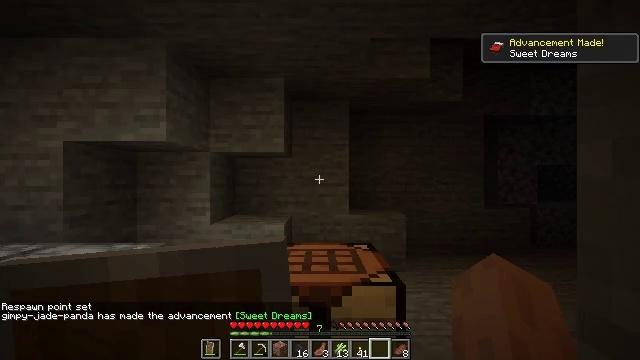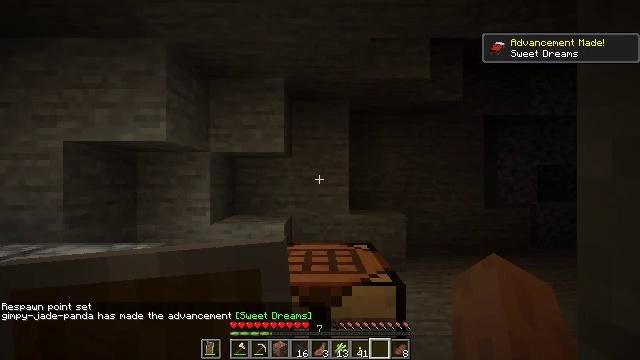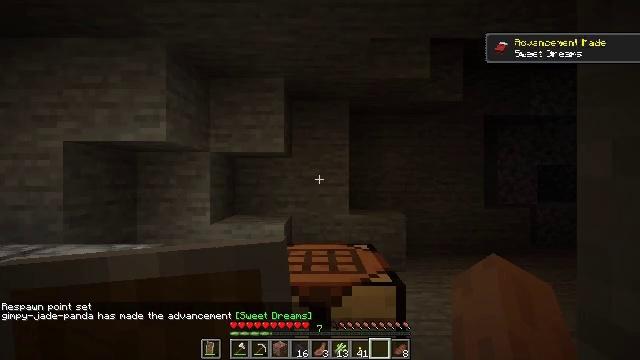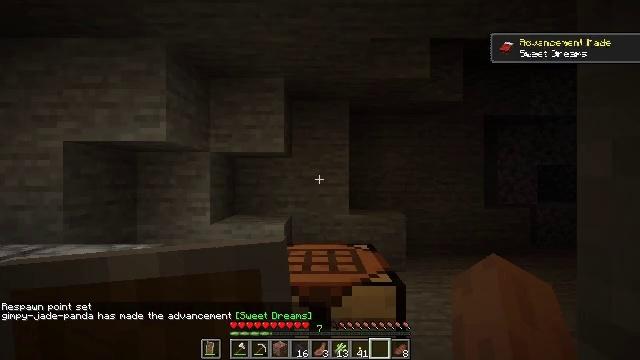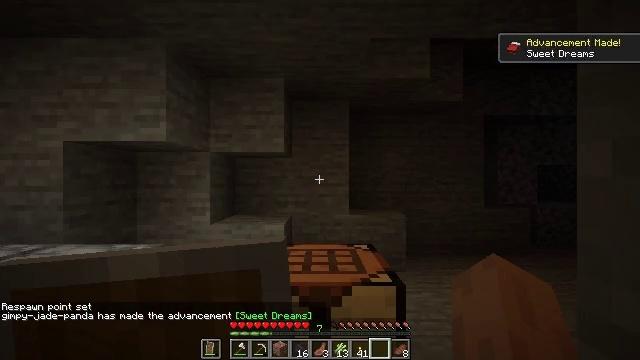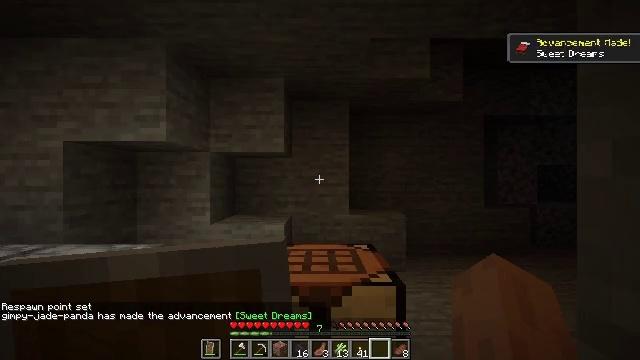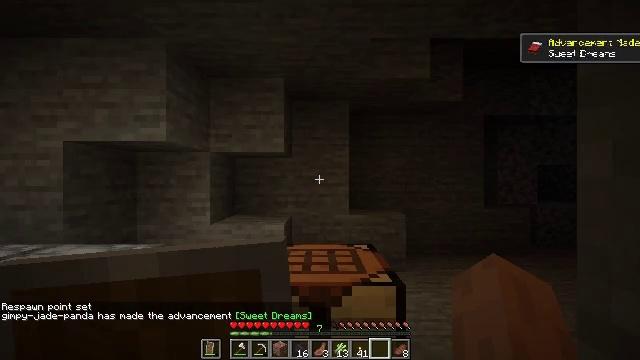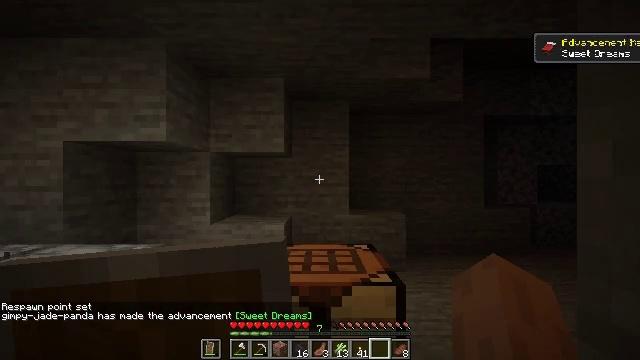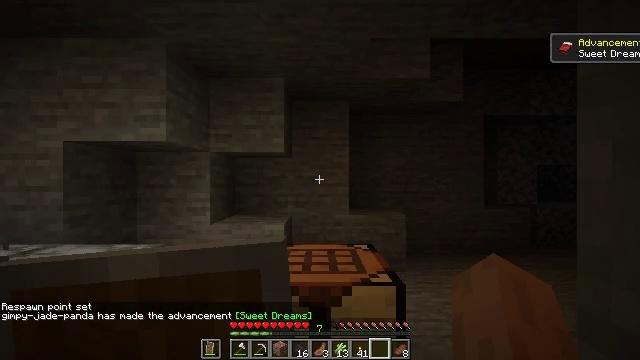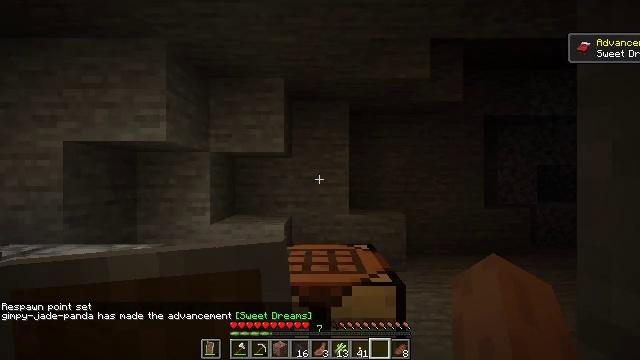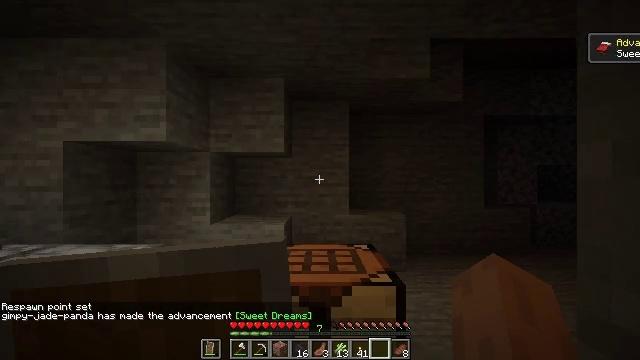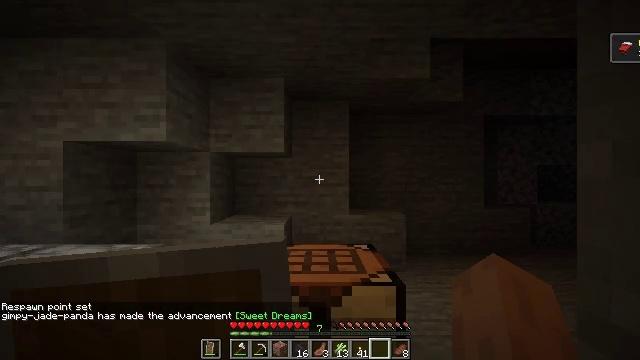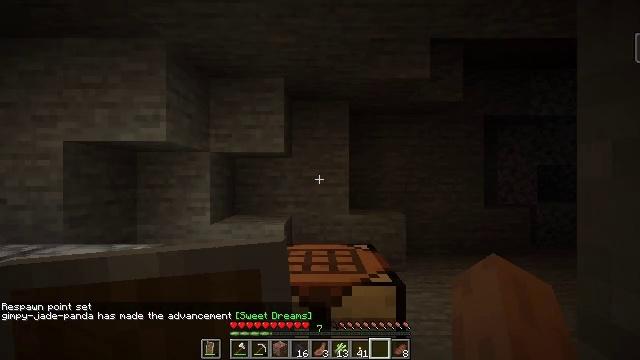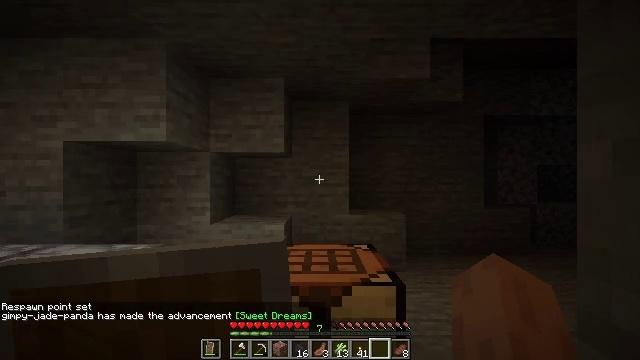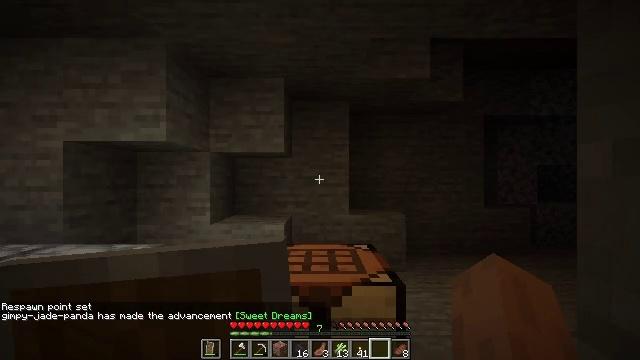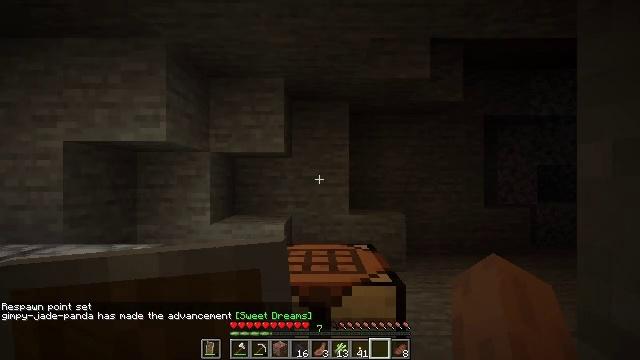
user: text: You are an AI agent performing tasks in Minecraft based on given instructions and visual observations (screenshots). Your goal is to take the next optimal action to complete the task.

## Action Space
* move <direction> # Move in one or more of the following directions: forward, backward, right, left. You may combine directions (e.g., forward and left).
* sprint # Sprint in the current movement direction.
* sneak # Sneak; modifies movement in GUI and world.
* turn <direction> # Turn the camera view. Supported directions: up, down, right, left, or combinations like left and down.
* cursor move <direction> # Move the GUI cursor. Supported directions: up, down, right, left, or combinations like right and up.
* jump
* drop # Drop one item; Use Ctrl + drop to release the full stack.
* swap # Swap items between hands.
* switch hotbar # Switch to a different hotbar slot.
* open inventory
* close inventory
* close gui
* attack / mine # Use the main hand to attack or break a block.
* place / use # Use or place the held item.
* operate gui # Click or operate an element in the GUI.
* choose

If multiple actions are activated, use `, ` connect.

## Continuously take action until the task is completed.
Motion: motion action
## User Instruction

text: Remove the white bed from its place.
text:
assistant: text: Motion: no_op
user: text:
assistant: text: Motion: no_op
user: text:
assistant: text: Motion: no_op
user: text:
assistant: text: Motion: no_op
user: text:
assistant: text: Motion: no_op
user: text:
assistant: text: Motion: no_op
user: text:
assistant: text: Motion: no_op
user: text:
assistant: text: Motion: no_op
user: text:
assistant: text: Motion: no_op
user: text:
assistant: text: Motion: no_op
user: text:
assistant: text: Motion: no_op
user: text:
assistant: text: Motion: no_op
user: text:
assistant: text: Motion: no_op
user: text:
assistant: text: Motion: no_op
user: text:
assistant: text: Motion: no_op
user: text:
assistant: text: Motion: no_op
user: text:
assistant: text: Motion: no_op
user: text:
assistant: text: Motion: no_op
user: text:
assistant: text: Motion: no_op
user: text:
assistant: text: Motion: no_op
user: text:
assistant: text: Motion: no_op
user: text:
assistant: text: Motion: no_op
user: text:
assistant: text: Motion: no_op
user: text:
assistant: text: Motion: no_op
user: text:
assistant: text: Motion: no_op
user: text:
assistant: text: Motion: no_op
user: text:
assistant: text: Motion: no_op
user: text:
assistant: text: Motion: no_op
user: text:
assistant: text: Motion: no_op
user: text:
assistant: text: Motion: no_op